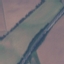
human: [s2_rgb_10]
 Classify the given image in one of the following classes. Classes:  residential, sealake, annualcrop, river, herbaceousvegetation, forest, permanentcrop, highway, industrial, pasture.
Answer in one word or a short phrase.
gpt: Highway